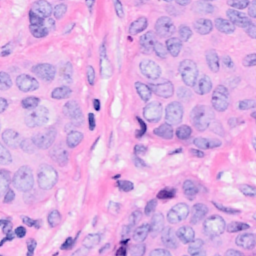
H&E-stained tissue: Breast